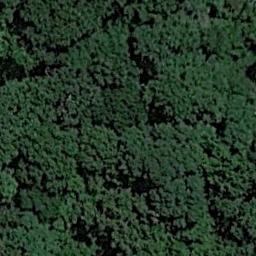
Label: forest